Question: I have 2 different tables: tbl_records, tbl_users
I want to fetch all data from tbl_records, which is published by f_name='Kr' and which are inserted today (date of record).

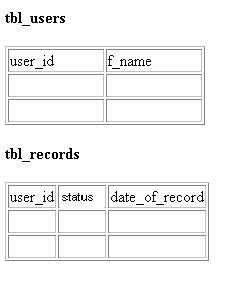
Answer: This returns all columns from tbl_records for the user with the f_name 'Kr', with date_of_record on or later than midnight today.
'''
SELECT r.* FROM tbl_records r
INNER JOIN tbl_users u ON r.user_id = u.user_id
WHERE r.date_of_record >= DATE(NOW()) AND u.f_name LIKE 'Kr'
'''
Though it's usually better to specify the exact columns you want, in case the table definition is changed later:
'''
SELECT r.user_id, r.status, r.date_of_record FROM tbl_records r
INNER JOIN tbl_users u ON r.user_id = u.user_id
WHERE r.date_of_record >= DATE(NOW()) AND u.f_name LIKE 'Kr'
'''